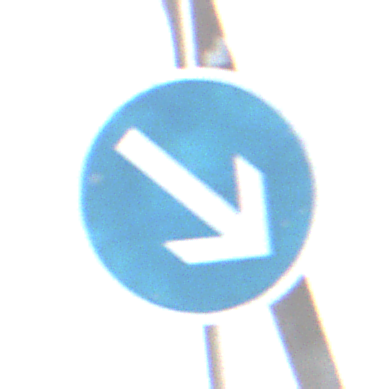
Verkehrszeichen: VorgeschriebeneVorbeifahrtRechts
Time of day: MorningAfternoon
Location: Roofed (Urban)
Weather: PartlyCloudy
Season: NotSpecified
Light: Natural